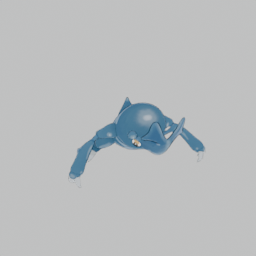
Label: animals